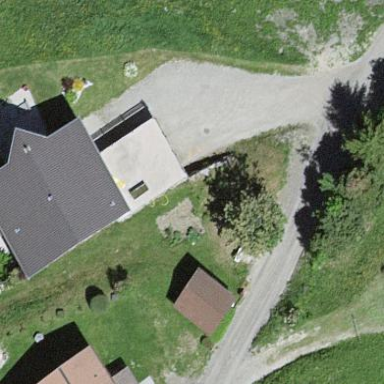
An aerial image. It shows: Simple and straightforward house.